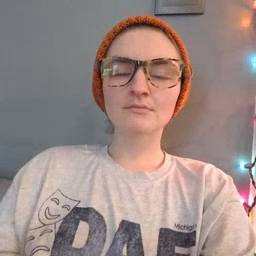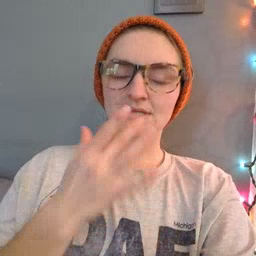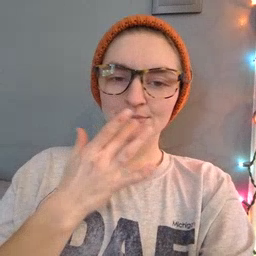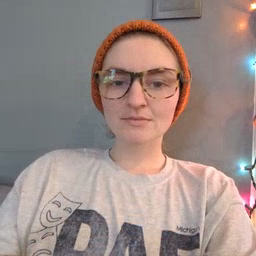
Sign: taste